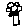
Label: flower